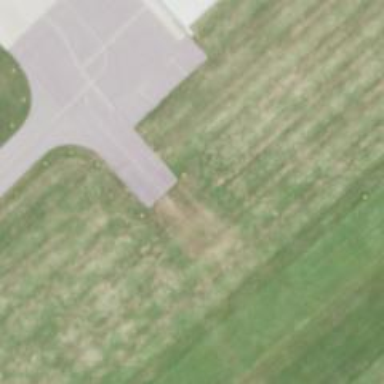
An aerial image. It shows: Asphalt taxiway in the airport.